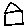
Label: house